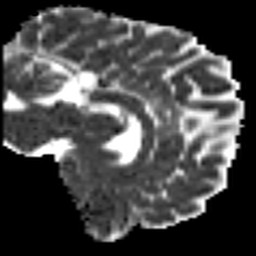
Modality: MD
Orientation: sagittal
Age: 23
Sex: male
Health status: ill
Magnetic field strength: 3 T
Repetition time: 9 s
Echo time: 0.093 s